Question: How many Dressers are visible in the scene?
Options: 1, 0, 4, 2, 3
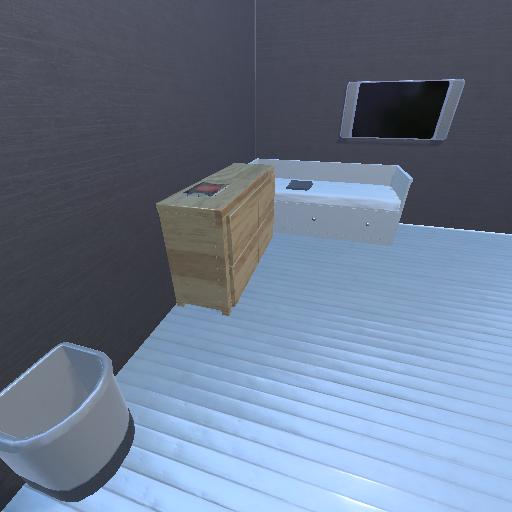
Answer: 1